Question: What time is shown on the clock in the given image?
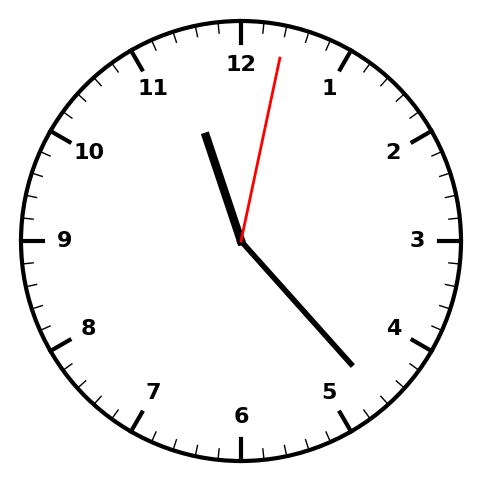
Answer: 11:23:02